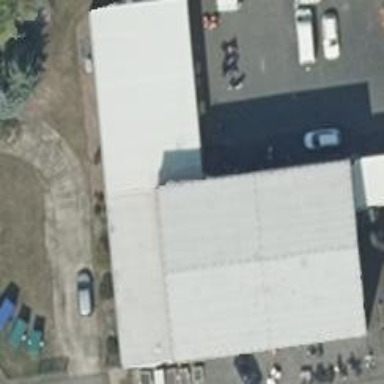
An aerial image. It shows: Shop specializing in motorcycles.